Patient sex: F
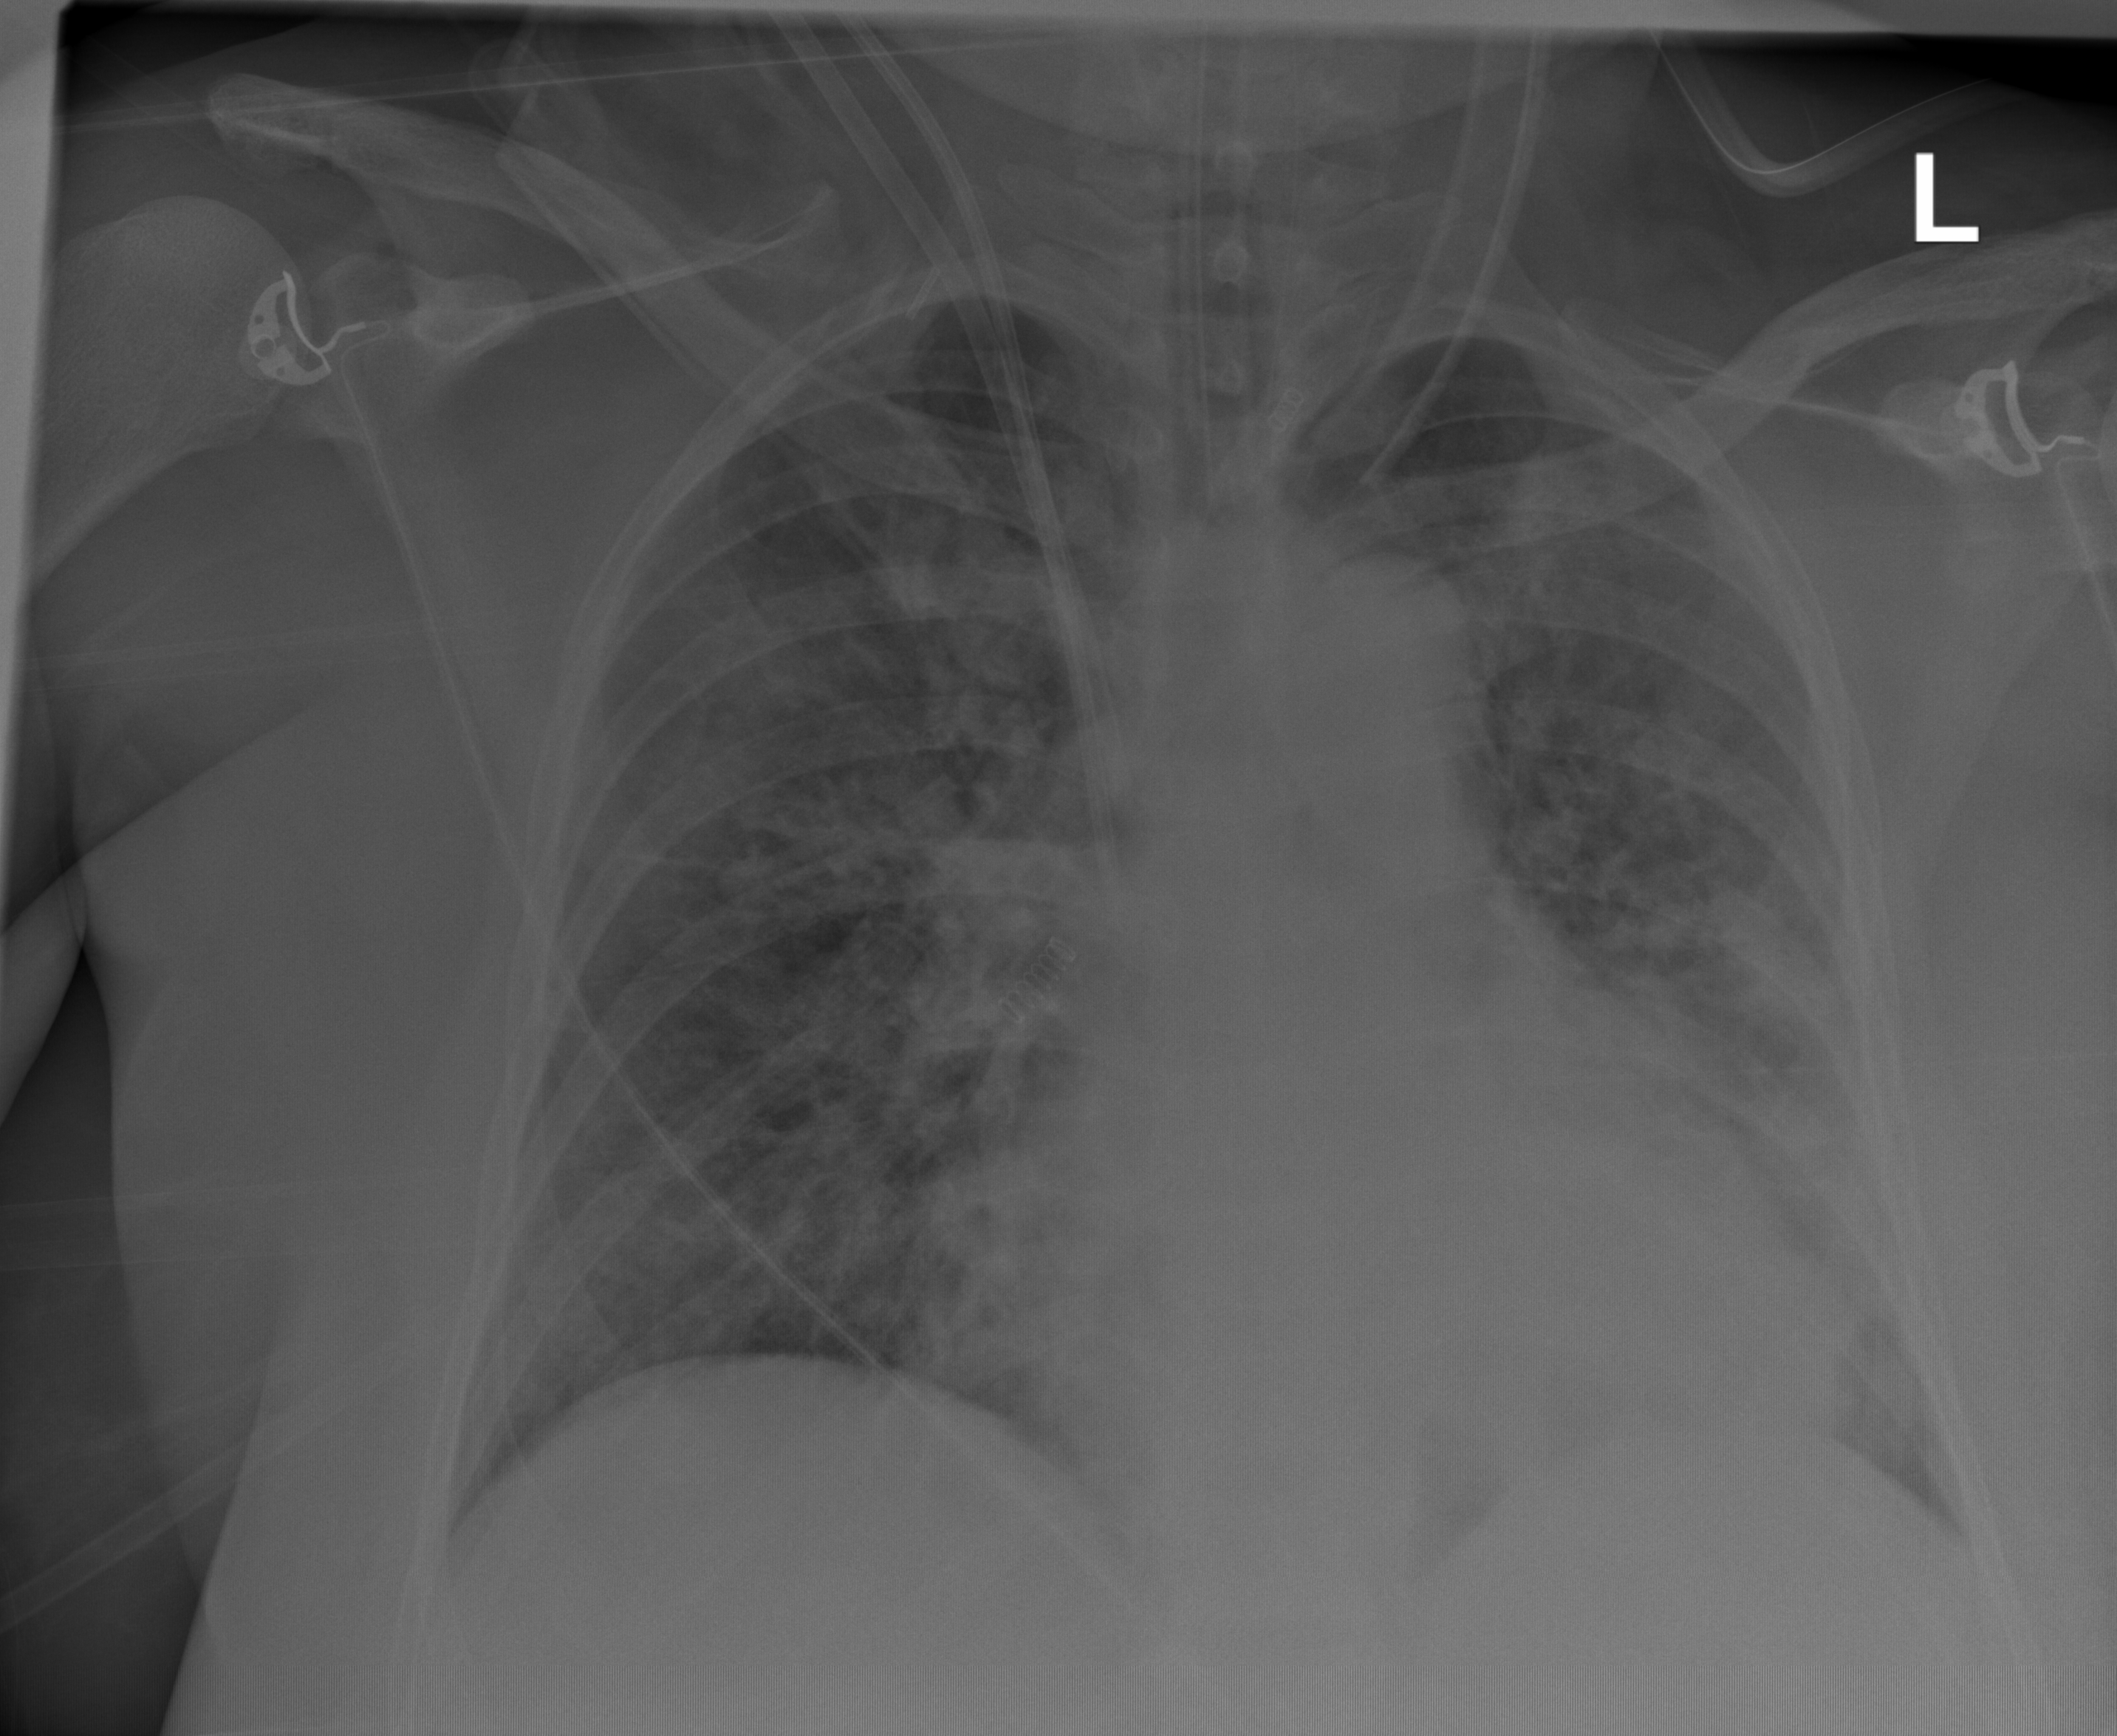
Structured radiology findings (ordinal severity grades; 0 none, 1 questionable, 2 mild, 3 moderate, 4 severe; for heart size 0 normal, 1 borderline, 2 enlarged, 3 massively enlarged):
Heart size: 2
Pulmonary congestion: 2
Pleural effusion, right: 0
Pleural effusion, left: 2
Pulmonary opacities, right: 3
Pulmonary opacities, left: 3
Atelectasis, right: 3
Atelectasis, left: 2